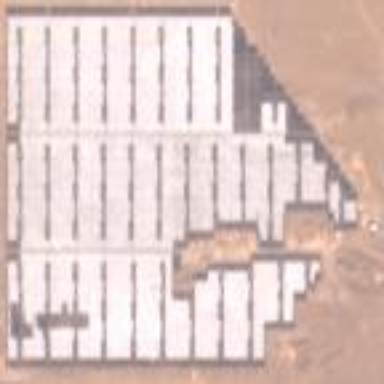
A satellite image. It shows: Solar power plant with photovoltaic technology surrounded by fence.